Question: I have two tables: 'Student' and 'Shop' and I would like to record information about which student visited which shop and if the number of visits is above 'n', they should received a discount:
This is how I did it:

All of attributes ('studentID, shopID, time, date') in table 'StudentShop' makes the primary key for this table. I just wanted to know if this design is good?
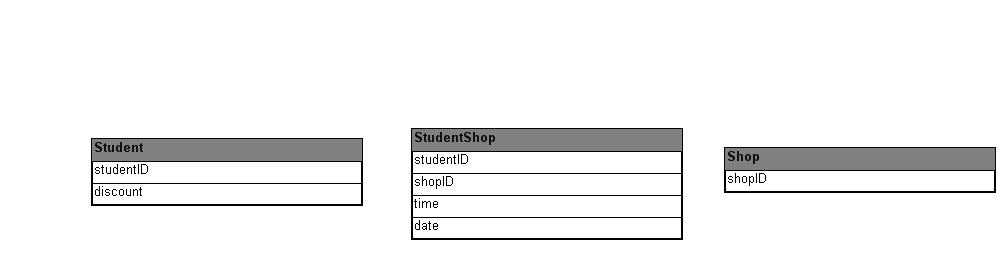
Answer: As is relationship,
it is always implemented using (consists of primary keys from both relations), so StudentShop table - is for implementation of such relation.